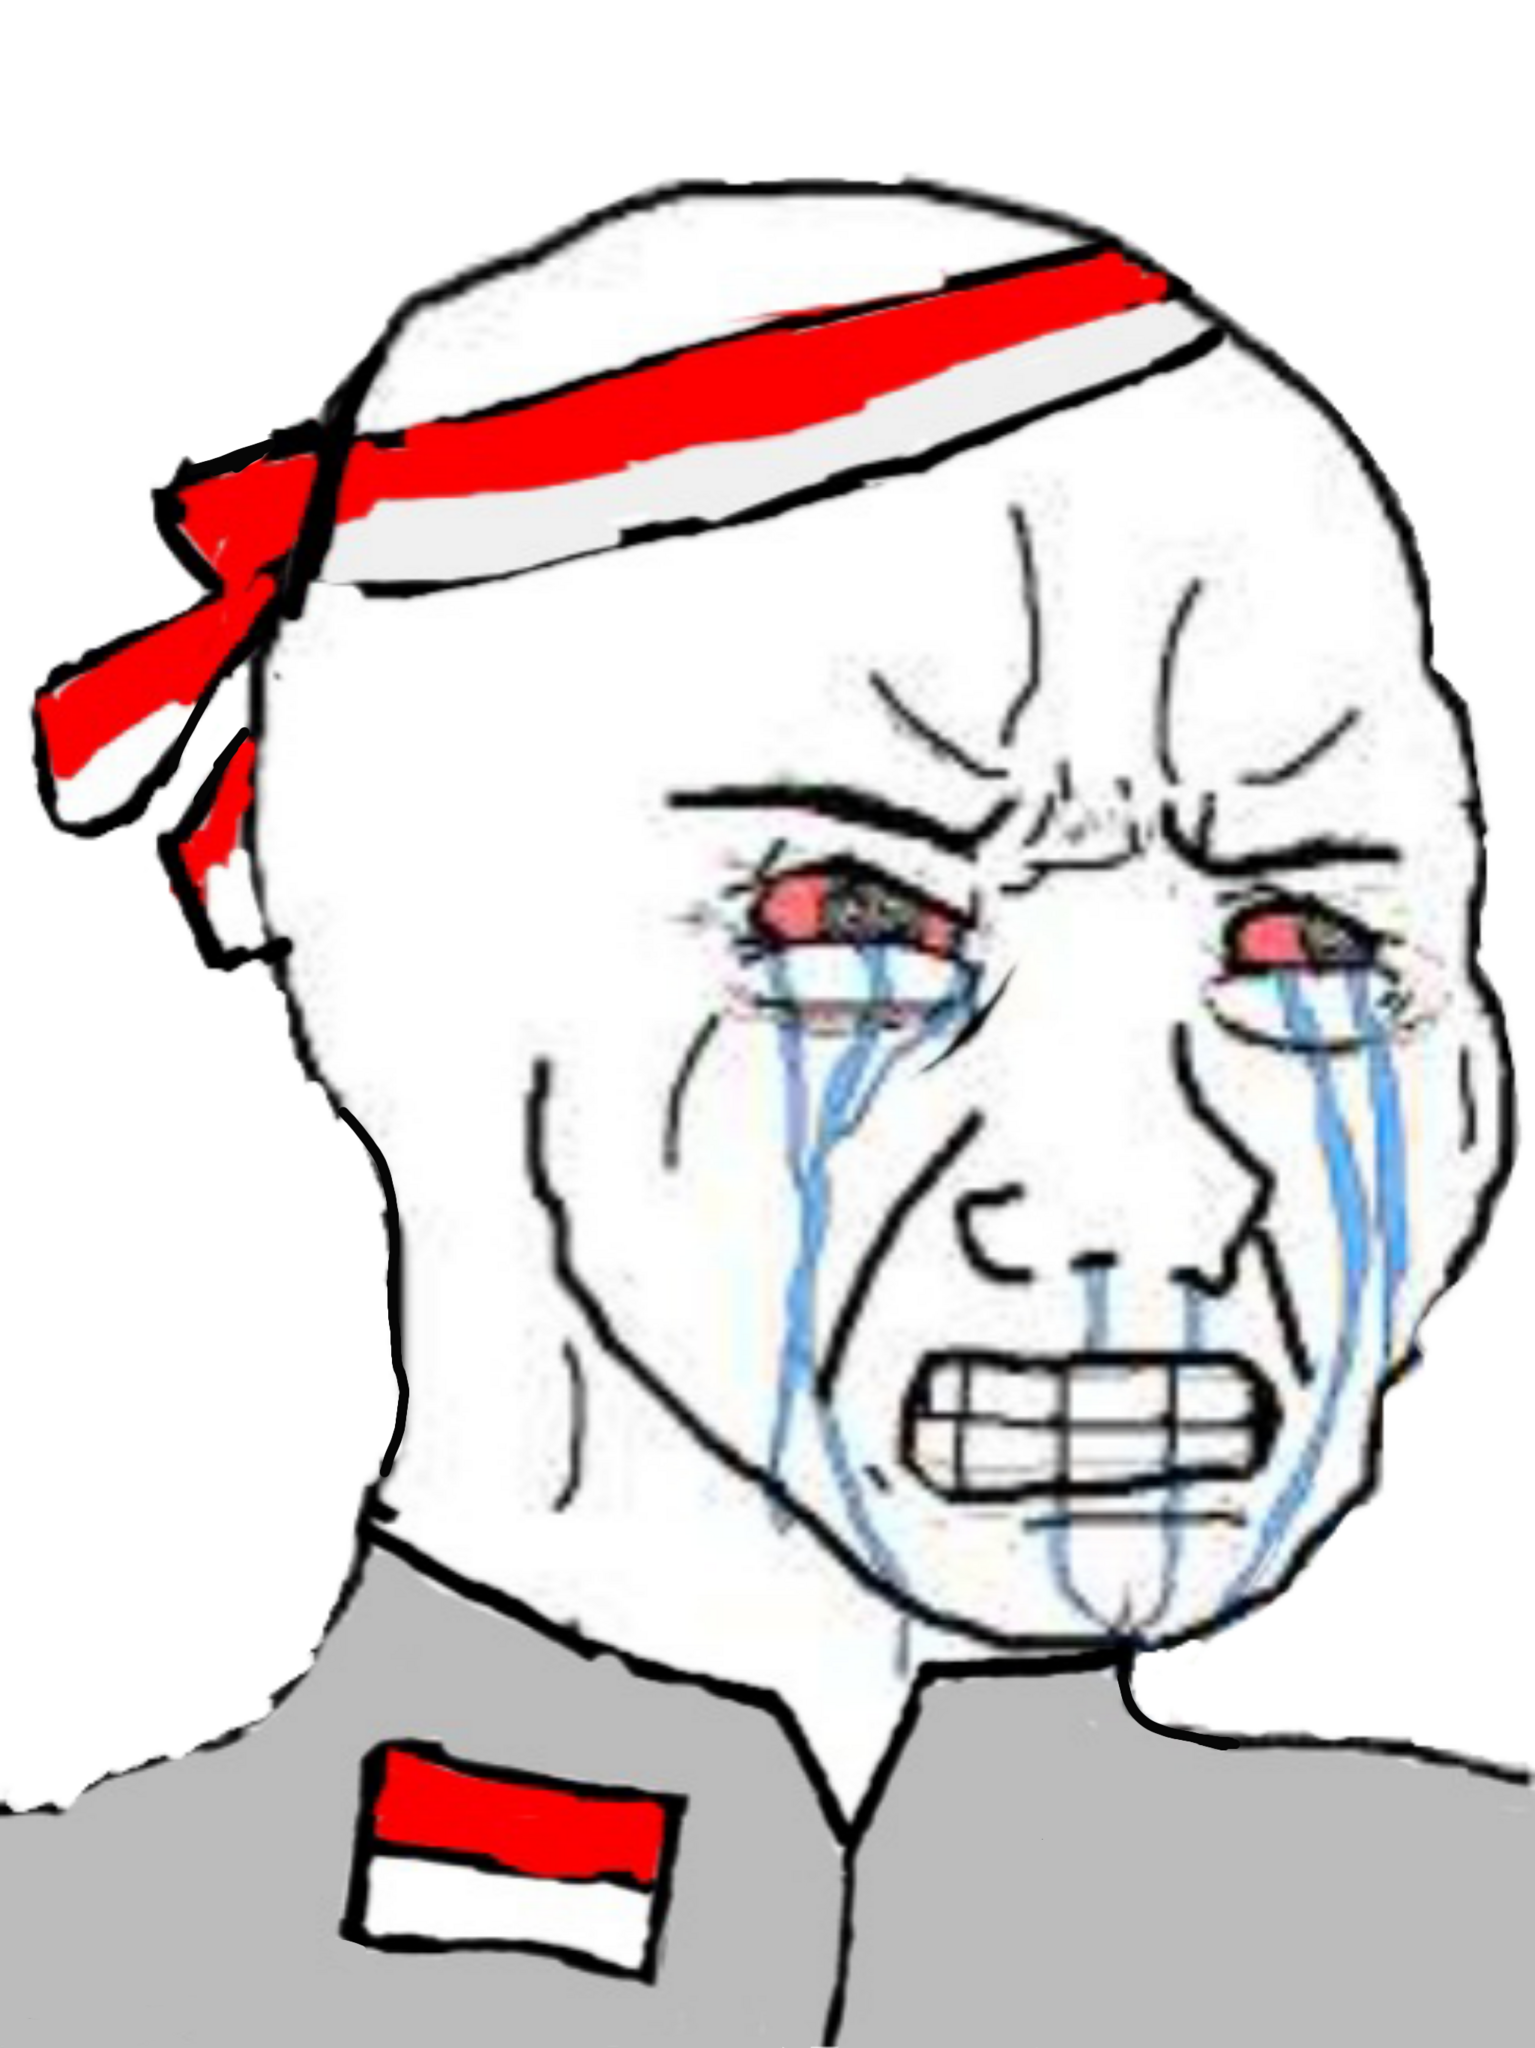
Label: 5_Crying_Wojak